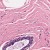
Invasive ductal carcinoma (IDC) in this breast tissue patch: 0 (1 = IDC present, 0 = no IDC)